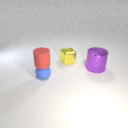
small blue rubber sphere in front of small yellow metal cube